Question: I am developing a web game with a lot of users. On the main screen there will be a map with many markers. Each marker is linked to an user and each user has a position in a ranking (calculated with their points) that I want to show.
To dynamically calculate the position of the ranking have found the following from <URL>:
'''
SET @rownum := 0;
SELECT rank, points FROM (
SELECT @rownum := @rownum + 1 AS rank, points, uid
FROM landings ORDER BY points DESC
) as result WHERE uid=xxxxxxxx
'''
But this query will be fired for every new marker loaded to the map, every time a player moves the map to an unexplored zone.
On the other hand, what if every time a player finish a game I update a rank field for every user on the database? This sounds huge, of course, but this scenario is less frequent than the other. What do you think? An update is much less efficient than a select? How much?
Thank you for your help!
Edit for more explainations: This draw shows the screen. There is a map with a lot of markers, and for every marker in the screen the query that I explain before is triggered (when I load the markers by AJAX). The other option is that every time an user plays a game and, of course, modifies his total amount of points, a supposed "rank" field in the database would be updated for every user on the database.

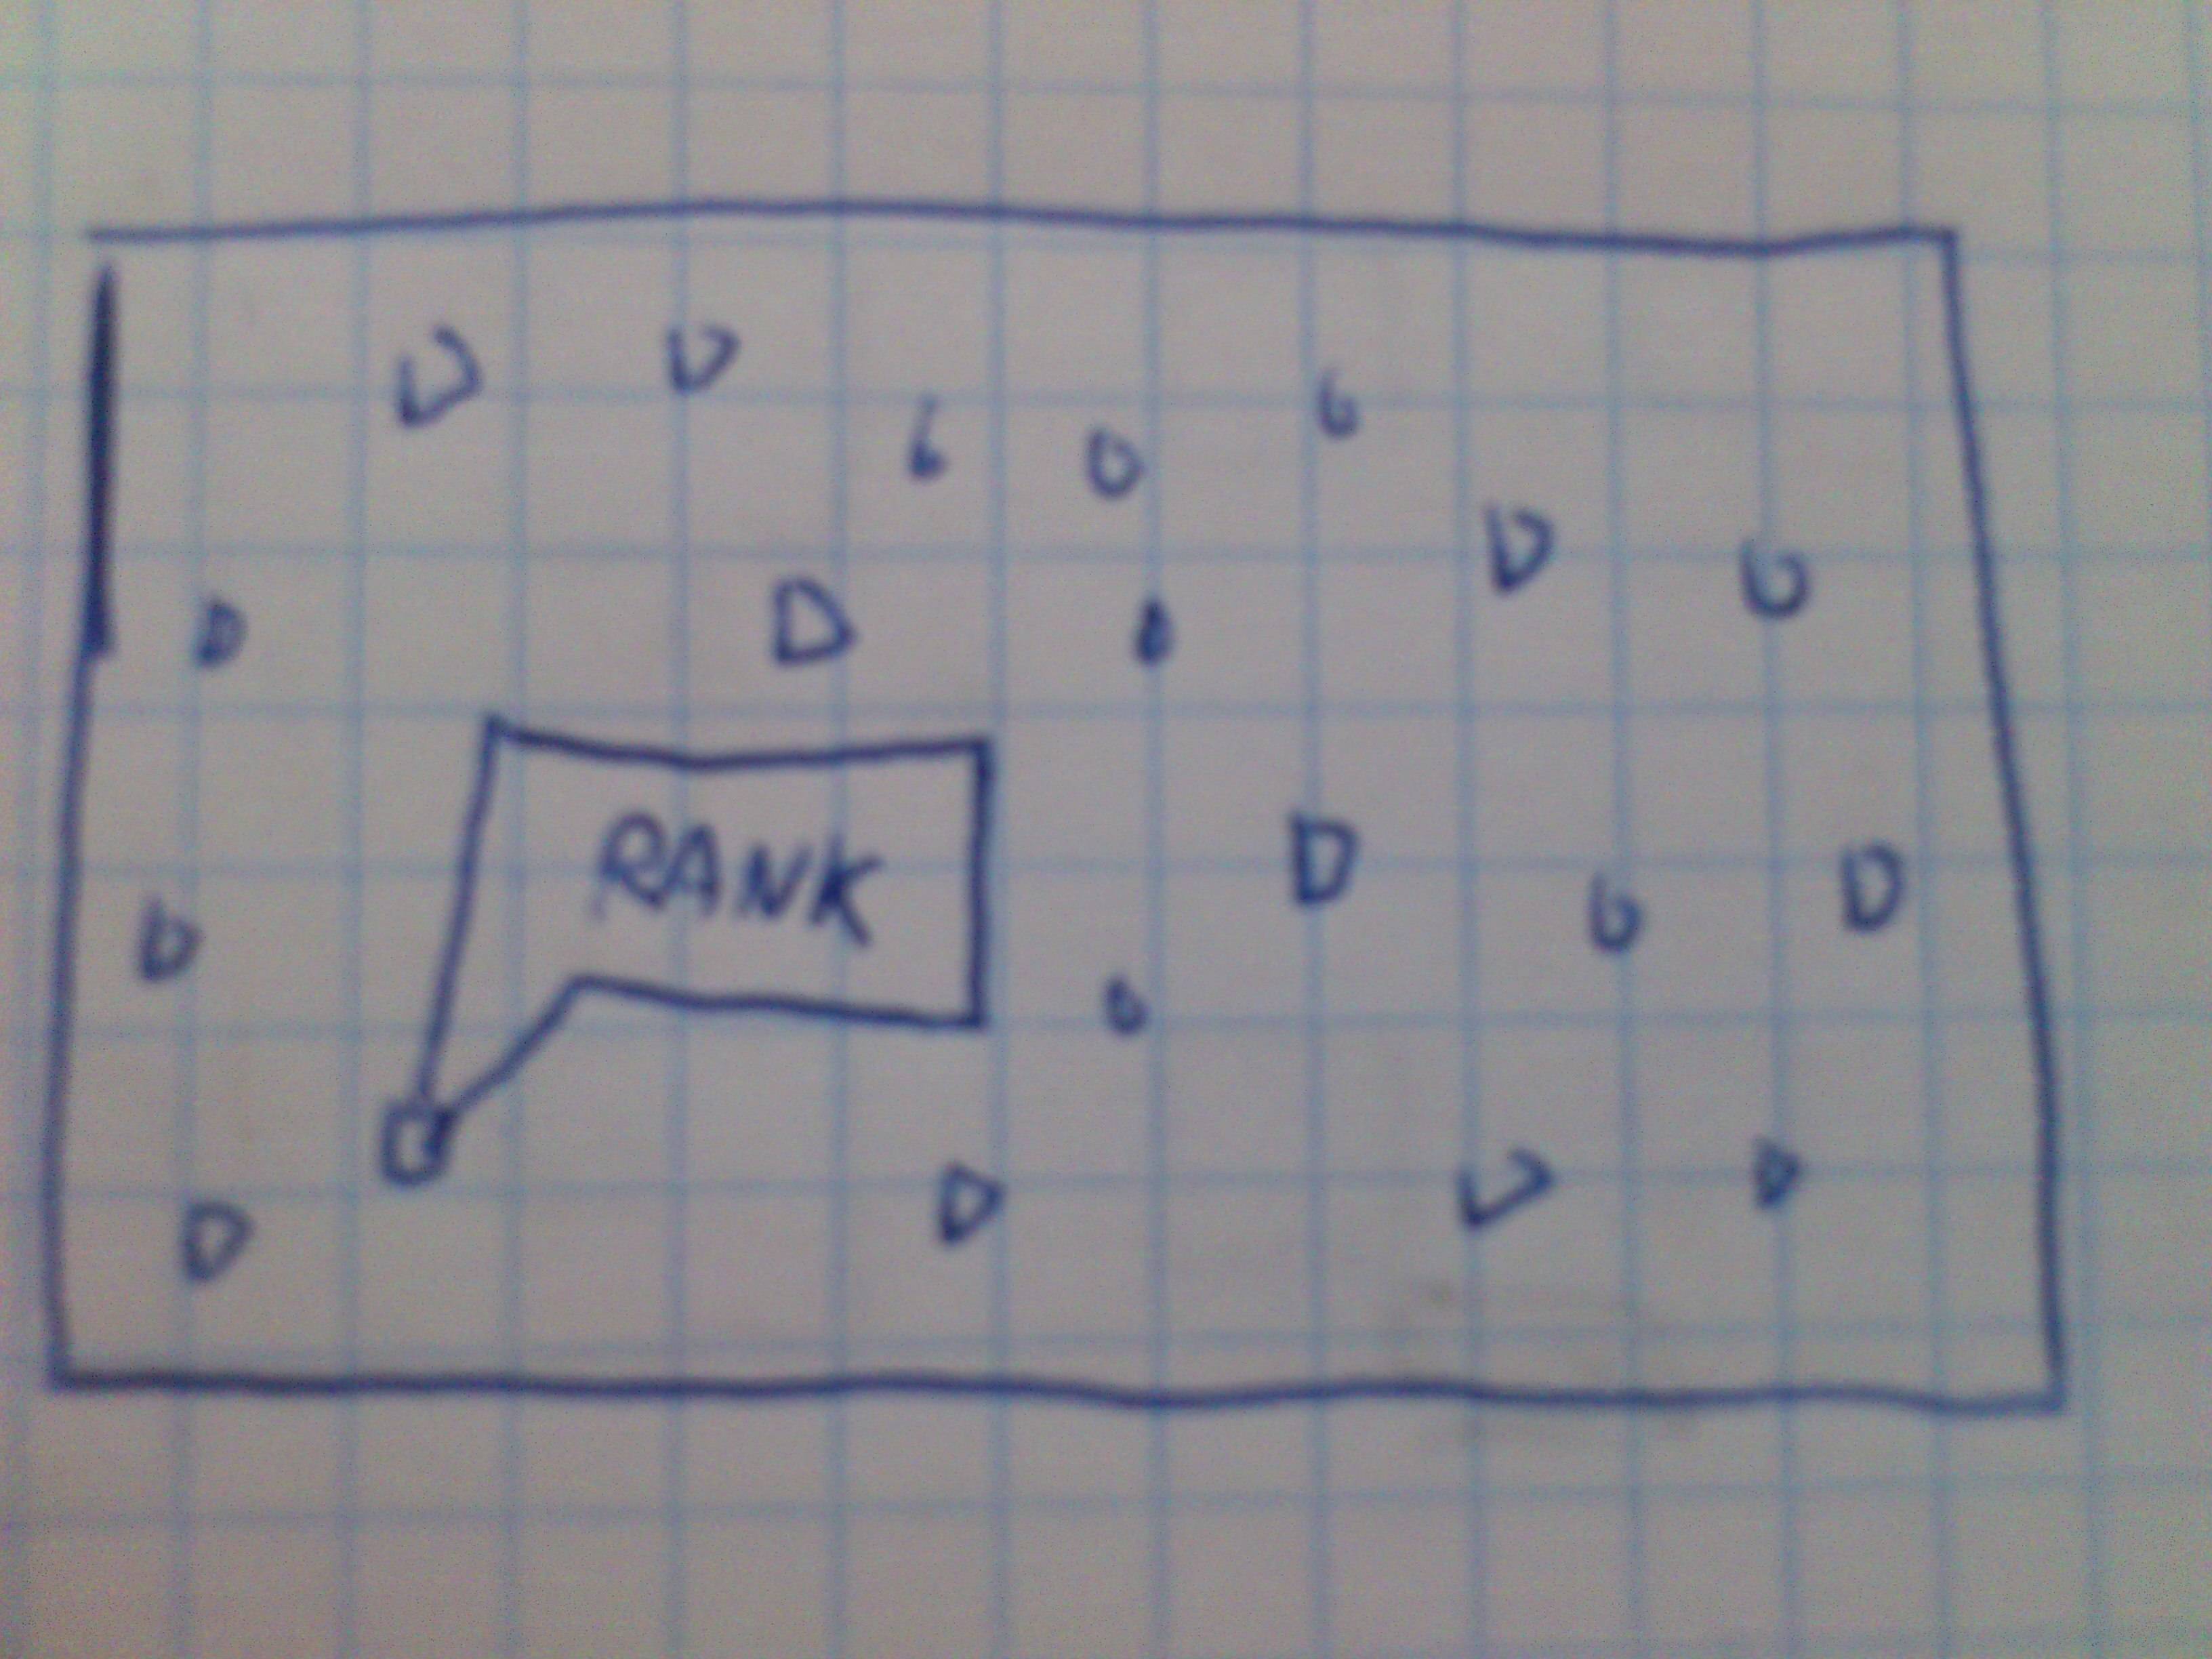
Answer: It's impossible to say which one is going to be more efficient. It totally depends on the number of updates to the points column, the total number of records in the table, and the number of rank requests. If you know the numbers or you can make a good guess, benchmark it with random test data. If you can't, go with the solution which is easiest to implement and improve on it if it ever becomes a problem.